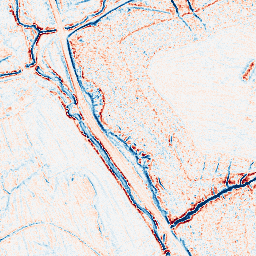
Category: edge_preserving
Decomposition family: anisotropic_diffusion
Decomposition parameters: iterations: 10
kappa: 100
gamma: 0.1
Upsampling method: sinc_blackman
Upsampling parameters: scale: 4
kernel_size: 16
Upsampling scale: 4